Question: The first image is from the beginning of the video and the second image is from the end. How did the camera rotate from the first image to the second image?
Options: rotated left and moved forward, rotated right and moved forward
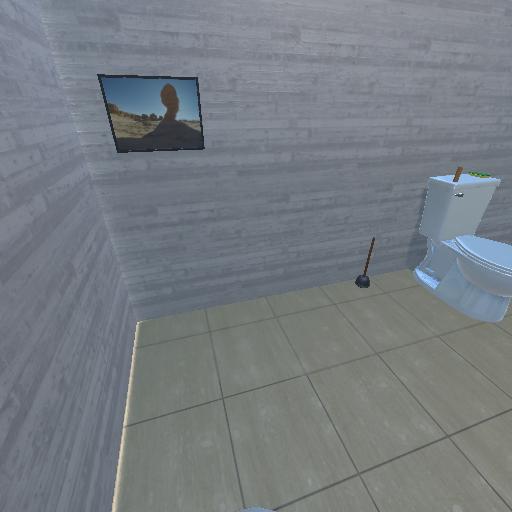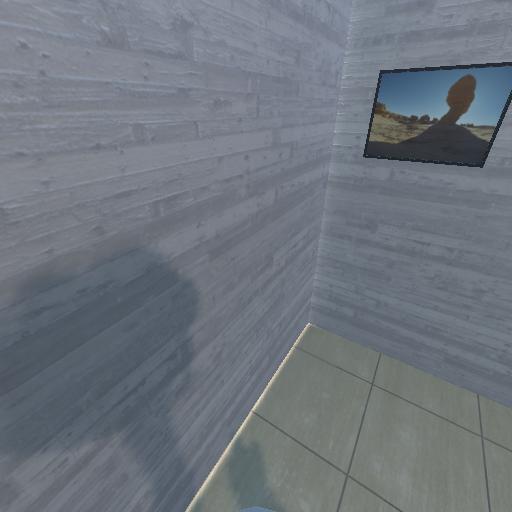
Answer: rotated left and moved forward